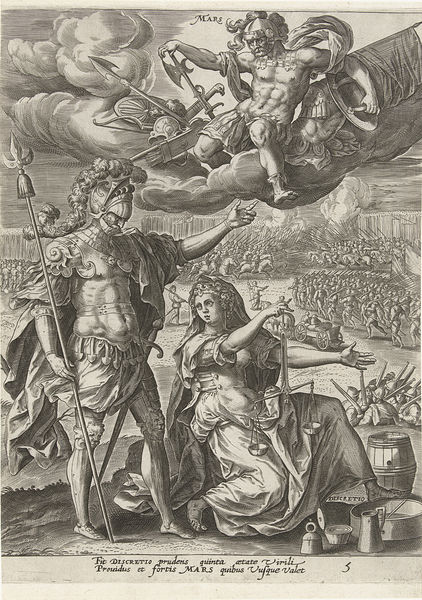
Titel: Middelbare leeftijd onder invloed van Mars
Künstler: Adriaen Collaert
Standort: Amsterdam
Institution: Rijksmuseum
Schlagwörter: feder, frau, wolke, krug, bogen, rad, waage, stich, waffen, helm, fass, ritter, rüstung, sper